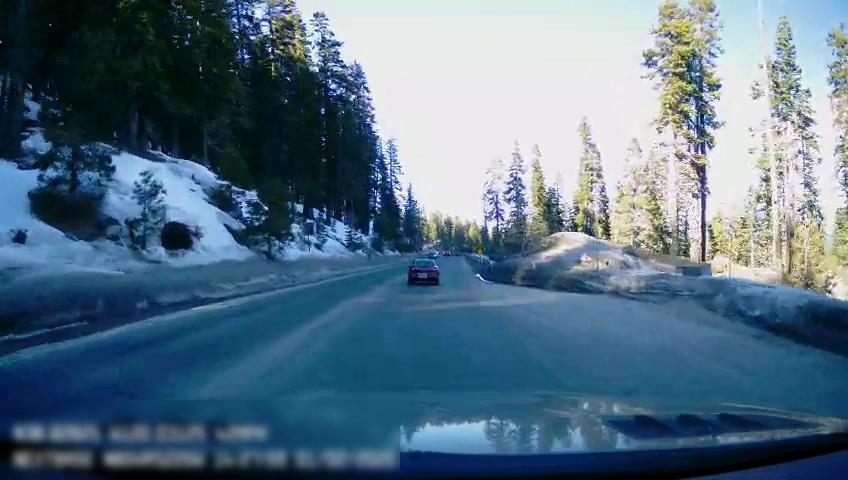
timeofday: Day
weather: Sunny
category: Drivable Space
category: Vehicles | Car
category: Lanes | Opposite Lane
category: Lanes | Opposite Lane
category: Lanes | Current Lane